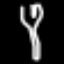
Label: fork